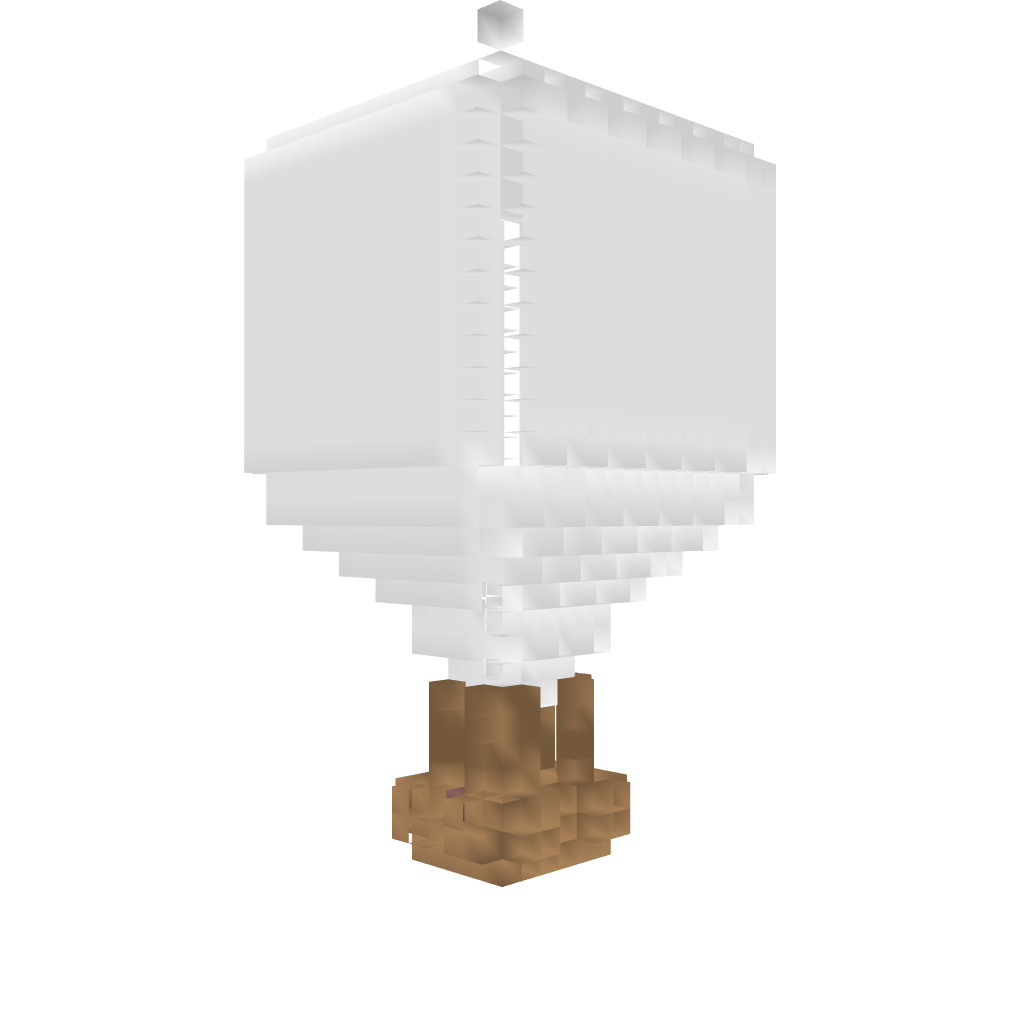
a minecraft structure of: Hot air balloon high quality